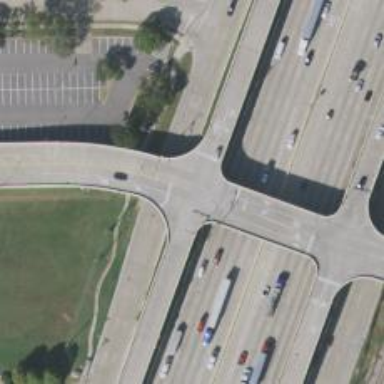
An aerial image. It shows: Secondary link road with bridge.